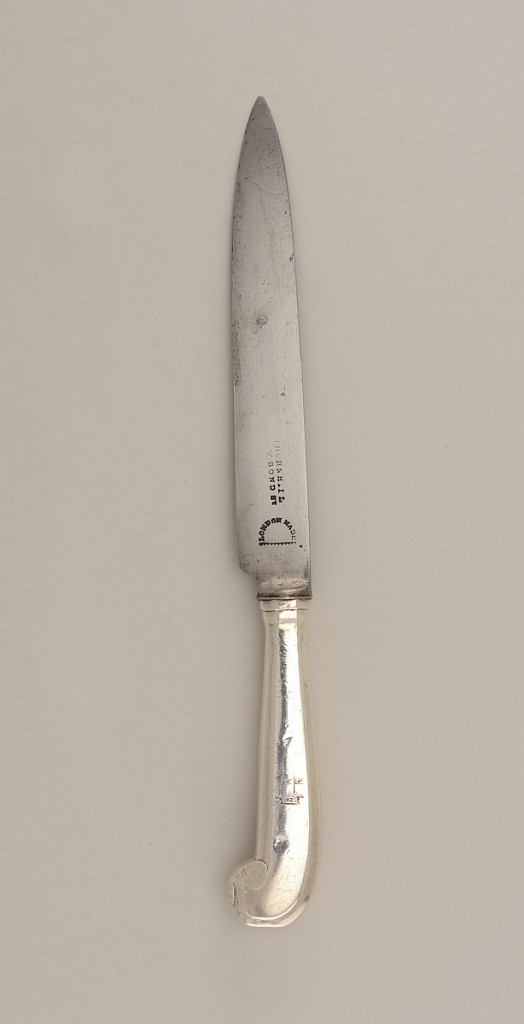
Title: knife
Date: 18th–19th century
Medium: silver
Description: Knife has pistol shaped handle.